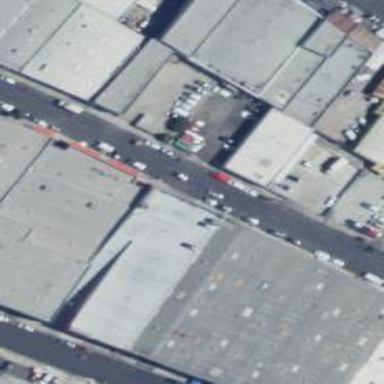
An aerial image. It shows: Warehouse building.